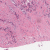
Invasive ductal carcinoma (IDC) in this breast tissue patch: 1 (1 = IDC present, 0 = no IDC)